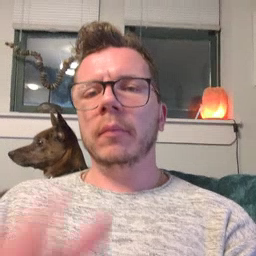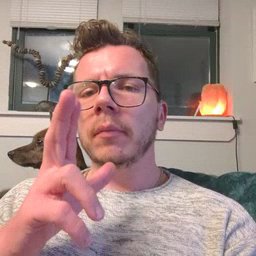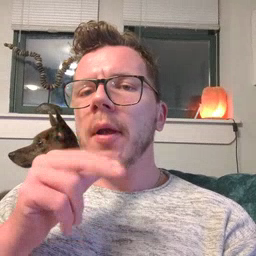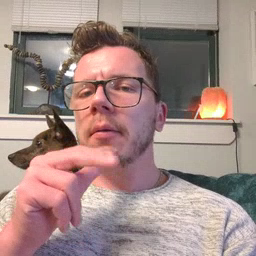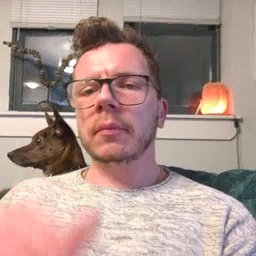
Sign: hen